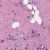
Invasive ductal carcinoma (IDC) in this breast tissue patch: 1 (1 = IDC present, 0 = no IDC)